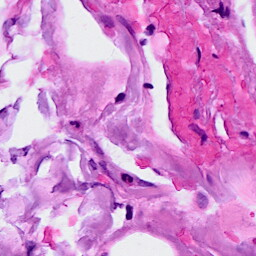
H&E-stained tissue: Breast